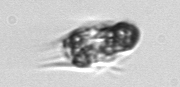
Label: Mesodinium